Aerial crown-view tile of a tropical tree (Barro Colorado Island, Panama), acquired 20241014:
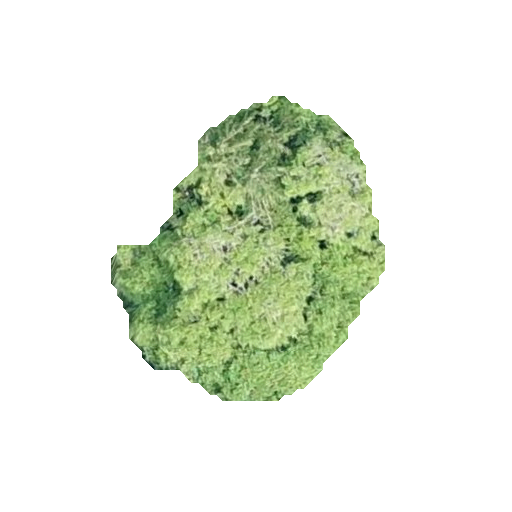
Species: Alseis blackiana
GBIF accepted scientific name: Alseis blackiana
Crown area: 86.382 m²